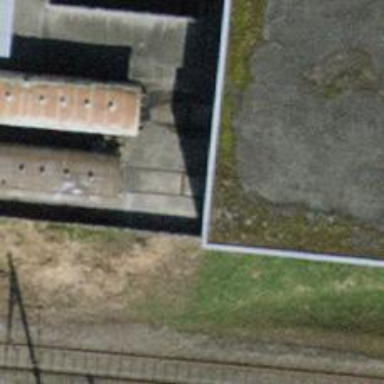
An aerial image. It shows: Single railway spur track.